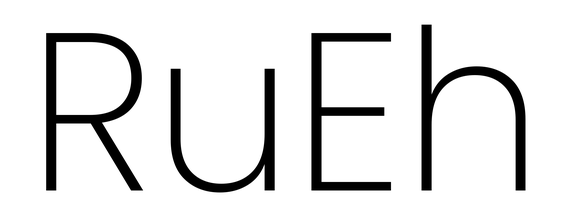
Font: Poppins-ExtraLight